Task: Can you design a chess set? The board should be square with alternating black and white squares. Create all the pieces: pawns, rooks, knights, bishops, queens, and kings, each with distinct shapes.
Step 4350:
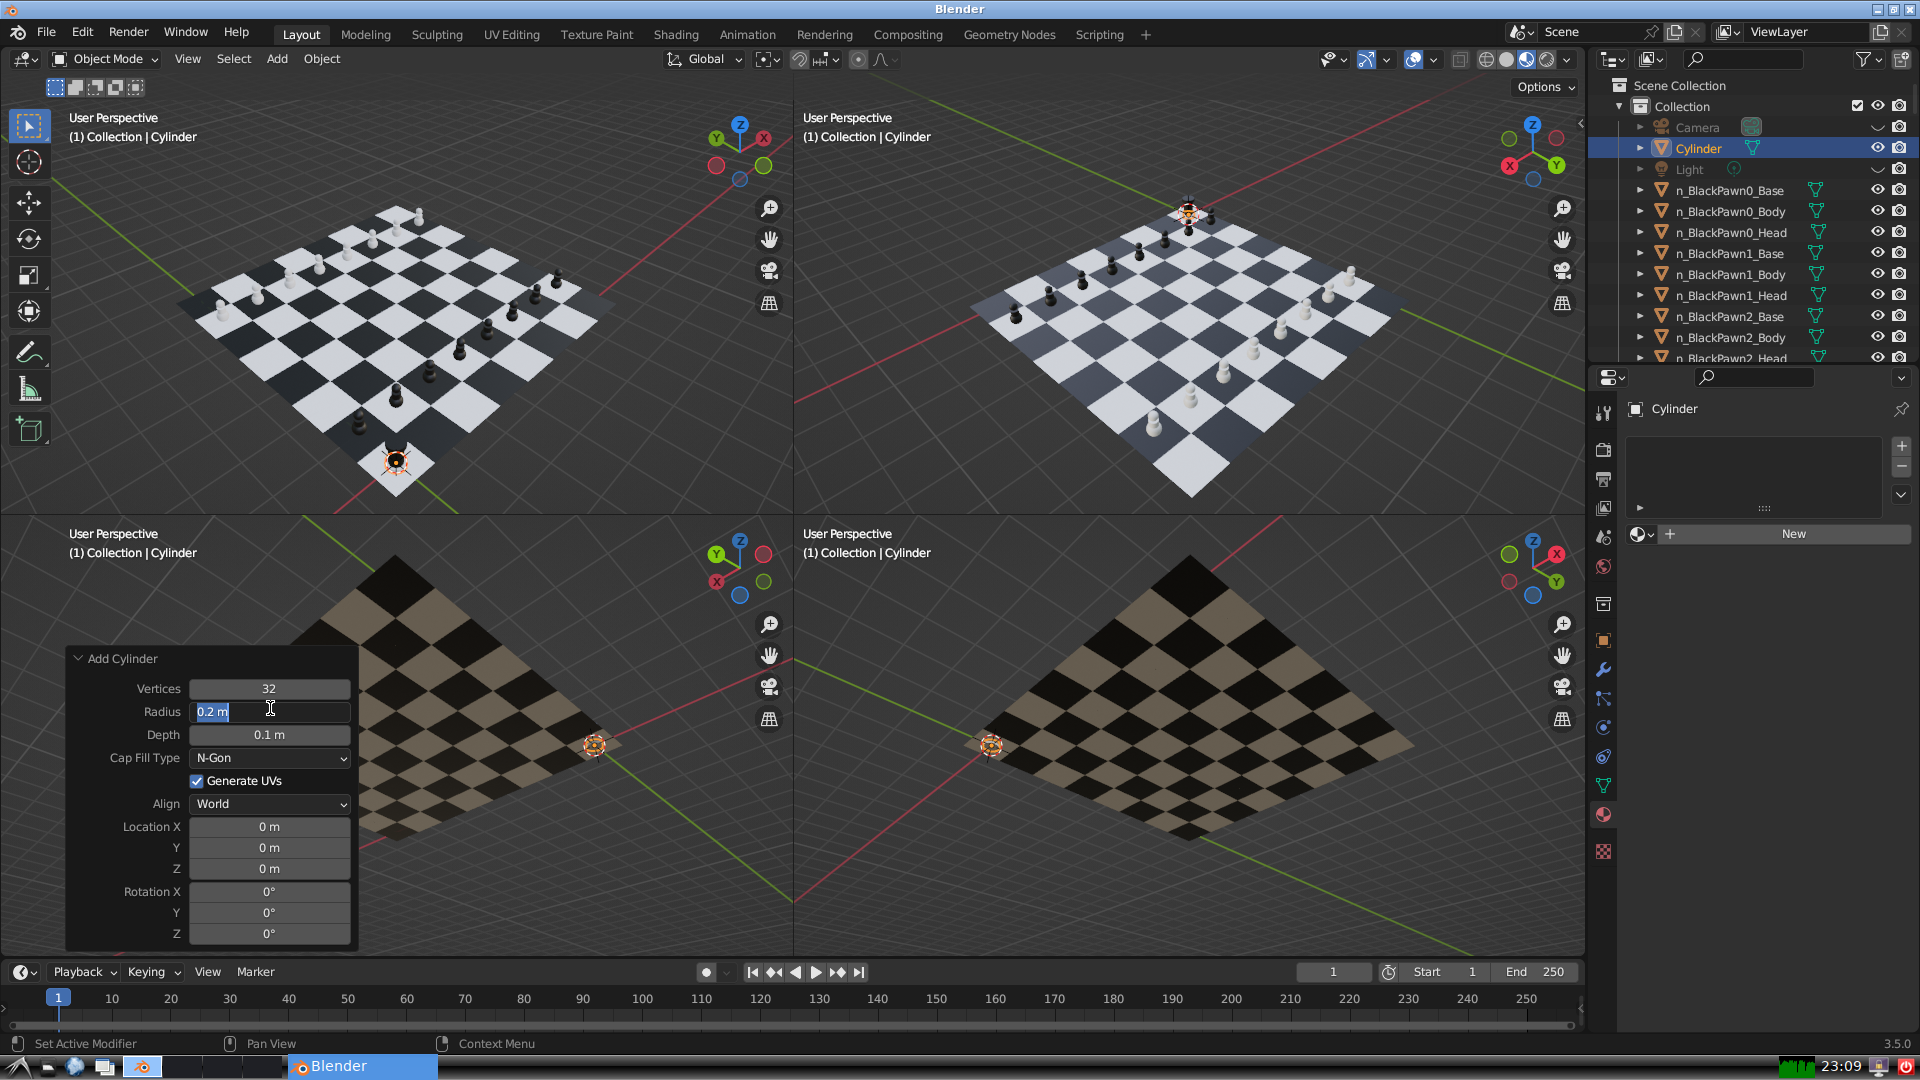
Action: input_text: 0.15